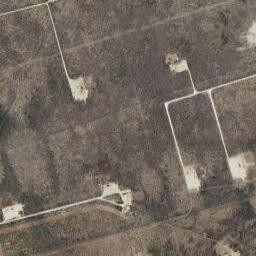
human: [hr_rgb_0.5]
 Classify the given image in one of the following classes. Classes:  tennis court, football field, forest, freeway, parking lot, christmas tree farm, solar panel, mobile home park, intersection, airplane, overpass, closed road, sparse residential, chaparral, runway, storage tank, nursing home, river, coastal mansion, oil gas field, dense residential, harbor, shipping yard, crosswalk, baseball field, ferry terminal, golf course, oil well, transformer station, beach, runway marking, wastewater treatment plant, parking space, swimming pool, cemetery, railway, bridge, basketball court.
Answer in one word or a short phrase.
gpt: oil gas field